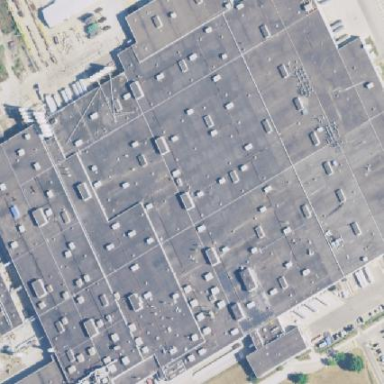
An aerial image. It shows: Industrial building.